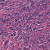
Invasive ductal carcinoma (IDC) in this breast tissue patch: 1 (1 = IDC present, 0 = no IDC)